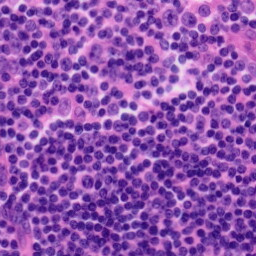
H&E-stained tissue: Tonsil